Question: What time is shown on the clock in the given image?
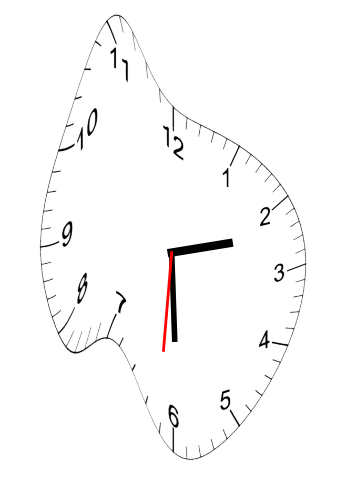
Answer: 02:29:31